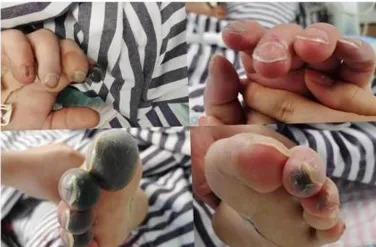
Fingers show livedo reticularis, and ,necrosis.
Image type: medical_photograph (skin_photograph)